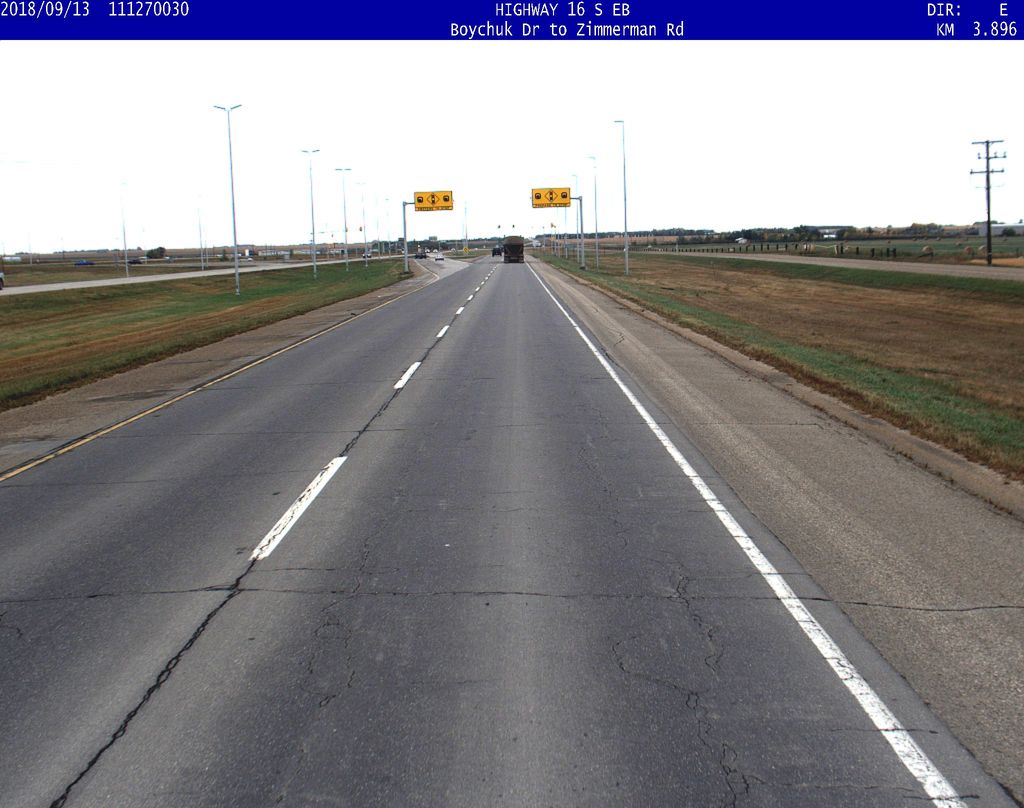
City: saskatoon